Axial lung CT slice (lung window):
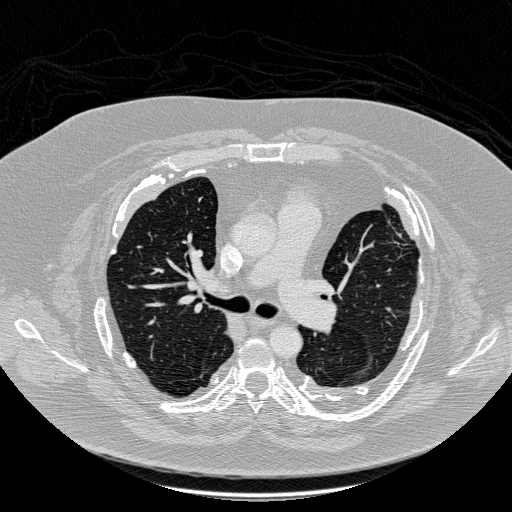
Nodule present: no